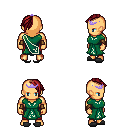
a pixel art fantasy rpg character, male body template, human, tanned skin, sash dress, red pants, brunette long mohawk hairstyle, purple tiara, leather bracers, gray slippers, four views (front, back, left, right), 2x2 character sprite sheet, small pixel art, hard edges, no anti-aliasing